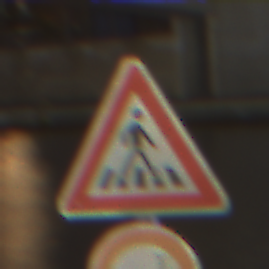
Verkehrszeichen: FussgaengerueberwegLinks
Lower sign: VerbotUeberholenEinspurigeFahrzeuge
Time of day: Night
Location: Outdoor (Urban)
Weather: PartlyCloudy
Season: NotSpecified
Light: Artificial